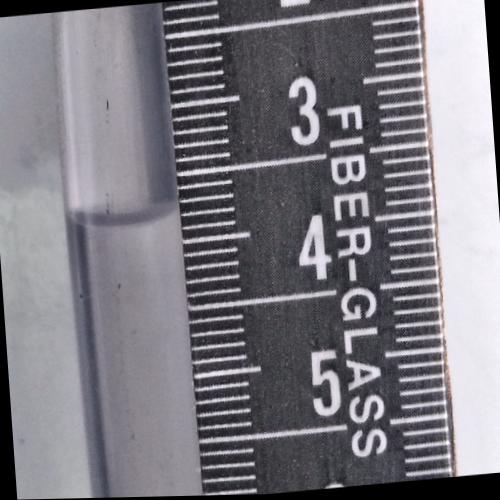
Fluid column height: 3.8 cm